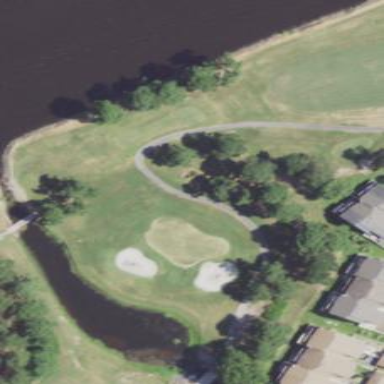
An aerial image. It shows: Water hazard in golf course. The hazard is natural water feature.